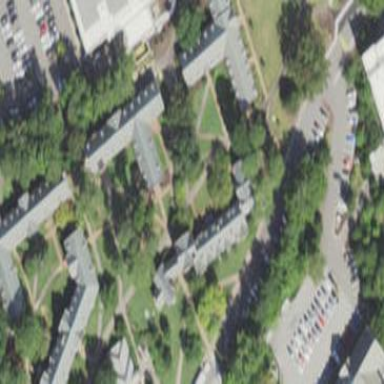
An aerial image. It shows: University building.